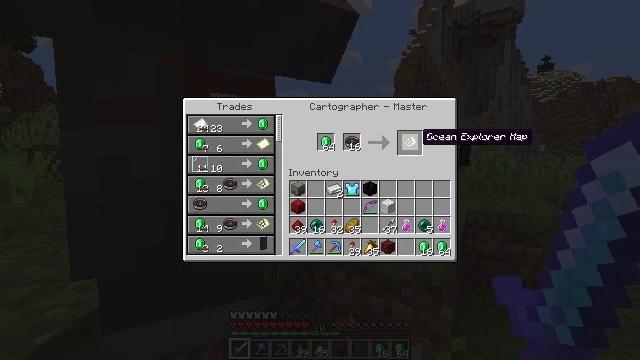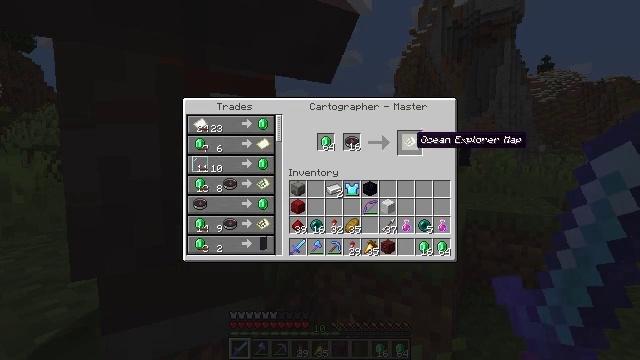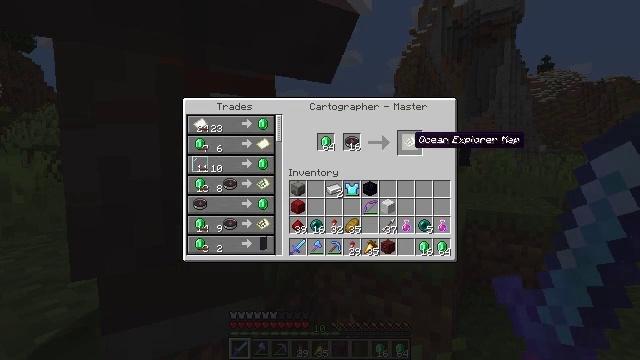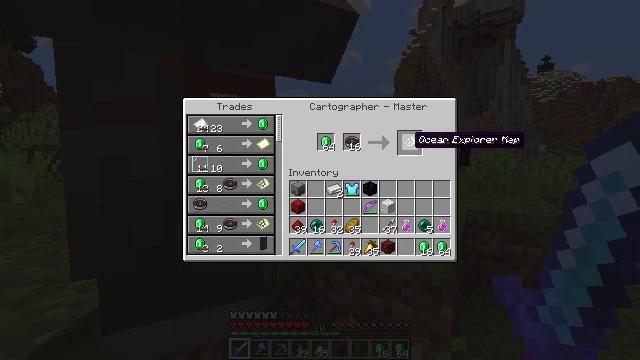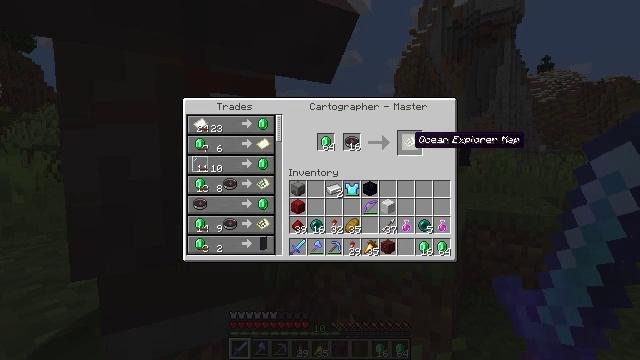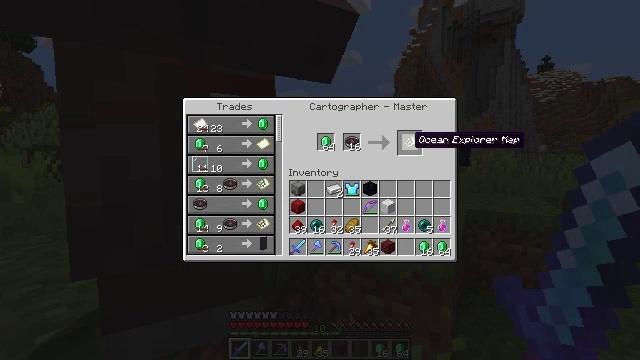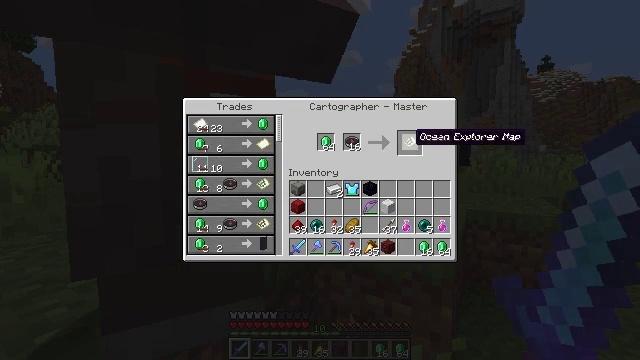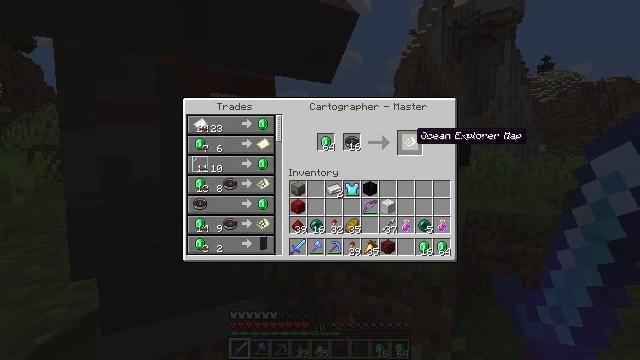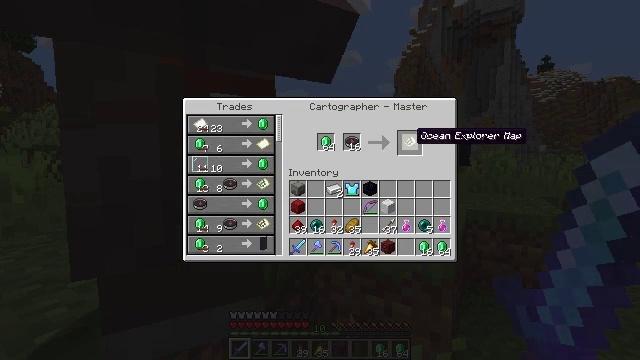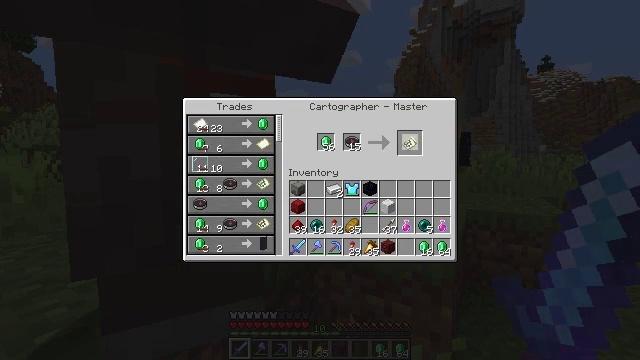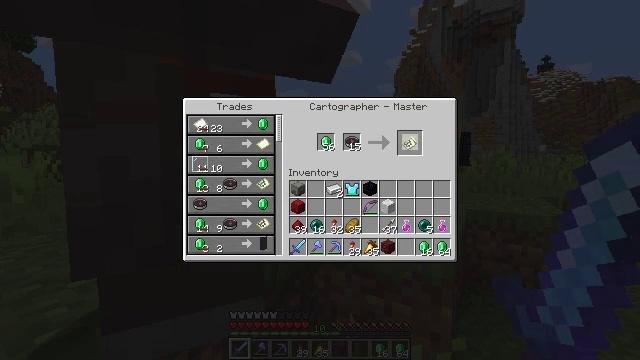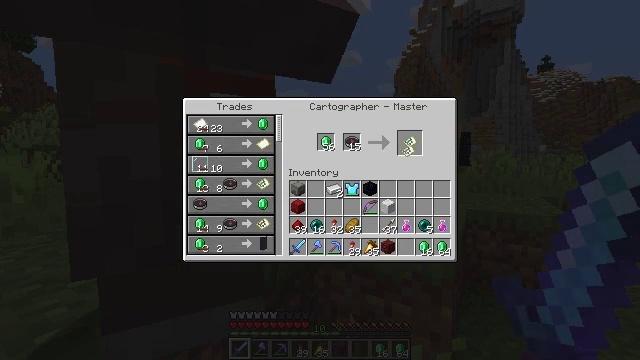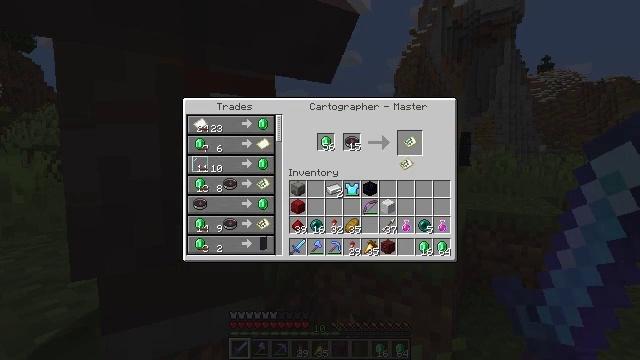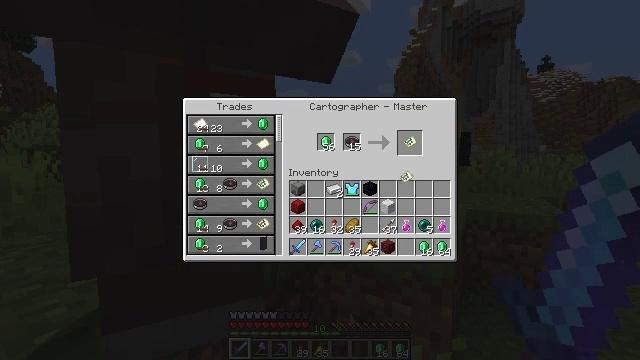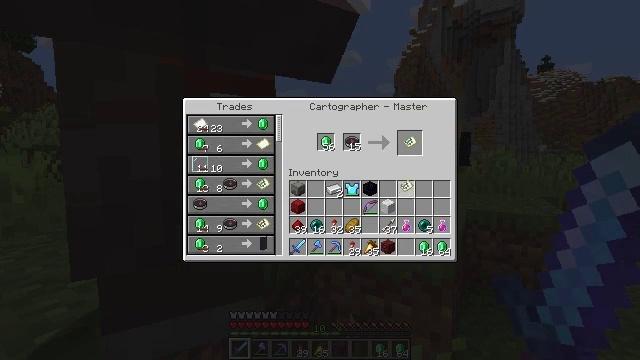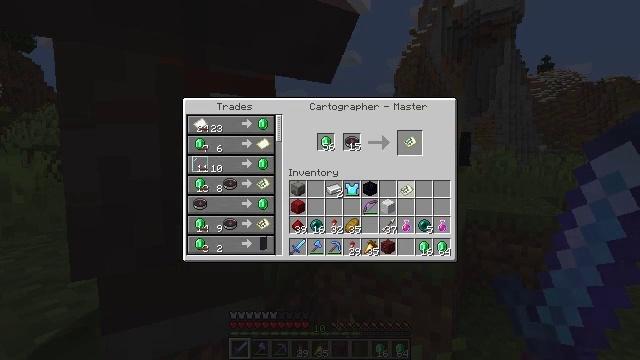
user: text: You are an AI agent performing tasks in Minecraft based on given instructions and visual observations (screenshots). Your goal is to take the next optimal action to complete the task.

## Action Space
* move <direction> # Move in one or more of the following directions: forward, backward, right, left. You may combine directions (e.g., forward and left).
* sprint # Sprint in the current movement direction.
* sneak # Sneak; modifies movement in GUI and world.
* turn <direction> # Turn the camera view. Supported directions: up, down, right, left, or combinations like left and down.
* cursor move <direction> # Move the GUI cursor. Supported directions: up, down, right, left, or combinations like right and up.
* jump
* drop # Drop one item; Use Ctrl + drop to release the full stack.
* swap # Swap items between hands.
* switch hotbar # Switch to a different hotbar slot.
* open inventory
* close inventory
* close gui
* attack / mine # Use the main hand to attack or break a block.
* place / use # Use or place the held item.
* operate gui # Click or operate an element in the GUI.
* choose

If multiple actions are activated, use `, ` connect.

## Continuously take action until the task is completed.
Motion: motion action
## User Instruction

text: Open the crafting grid to craft the filled map.
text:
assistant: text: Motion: no_op
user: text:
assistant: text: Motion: no_op
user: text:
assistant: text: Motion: no_op
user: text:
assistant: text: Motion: no_op
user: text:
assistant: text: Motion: no_op
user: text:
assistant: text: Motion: no_op
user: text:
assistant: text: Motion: no_op
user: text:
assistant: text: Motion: no_op
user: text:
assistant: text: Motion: operate gui
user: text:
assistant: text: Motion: operate gui
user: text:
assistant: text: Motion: no_op
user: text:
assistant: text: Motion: cursor move down
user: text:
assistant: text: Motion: cursor move down
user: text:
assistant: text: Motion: cursor move down
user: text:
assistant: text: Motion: no_op
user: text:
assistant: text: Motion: no_op
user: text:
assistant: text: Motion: no_op
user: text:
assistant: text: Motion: no_op
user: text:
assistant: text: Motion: operate gui
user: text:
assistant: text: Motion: operate gui
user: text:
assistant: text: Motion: operate gui
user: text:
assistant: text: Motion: no_op
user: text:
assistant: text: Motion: no_op
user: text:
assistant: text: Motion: no_op
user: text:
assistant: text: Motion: no_op
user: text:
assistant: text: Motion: no_op
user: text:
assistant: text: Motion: cursor move left and down
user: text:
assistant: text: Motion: cursor move left and down
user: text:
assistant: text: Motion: cursor move left
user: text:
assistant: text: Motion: cursor move left